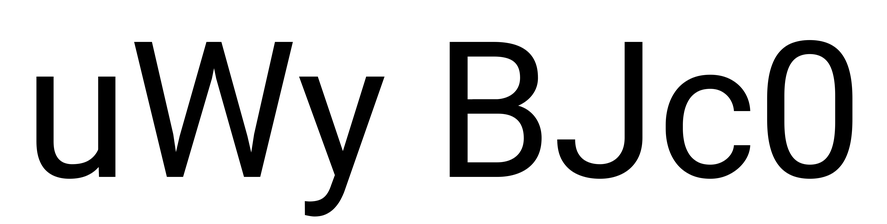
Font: Roboto_Regular